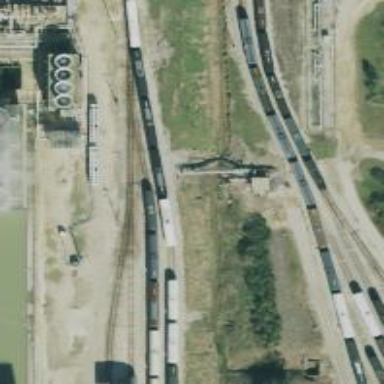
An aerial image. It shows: Railway yard in service.